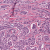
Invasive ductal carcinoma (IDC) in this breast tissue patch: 1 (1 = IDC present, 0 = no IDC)